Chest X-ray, AP view. Patient: 51 years old, sex M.
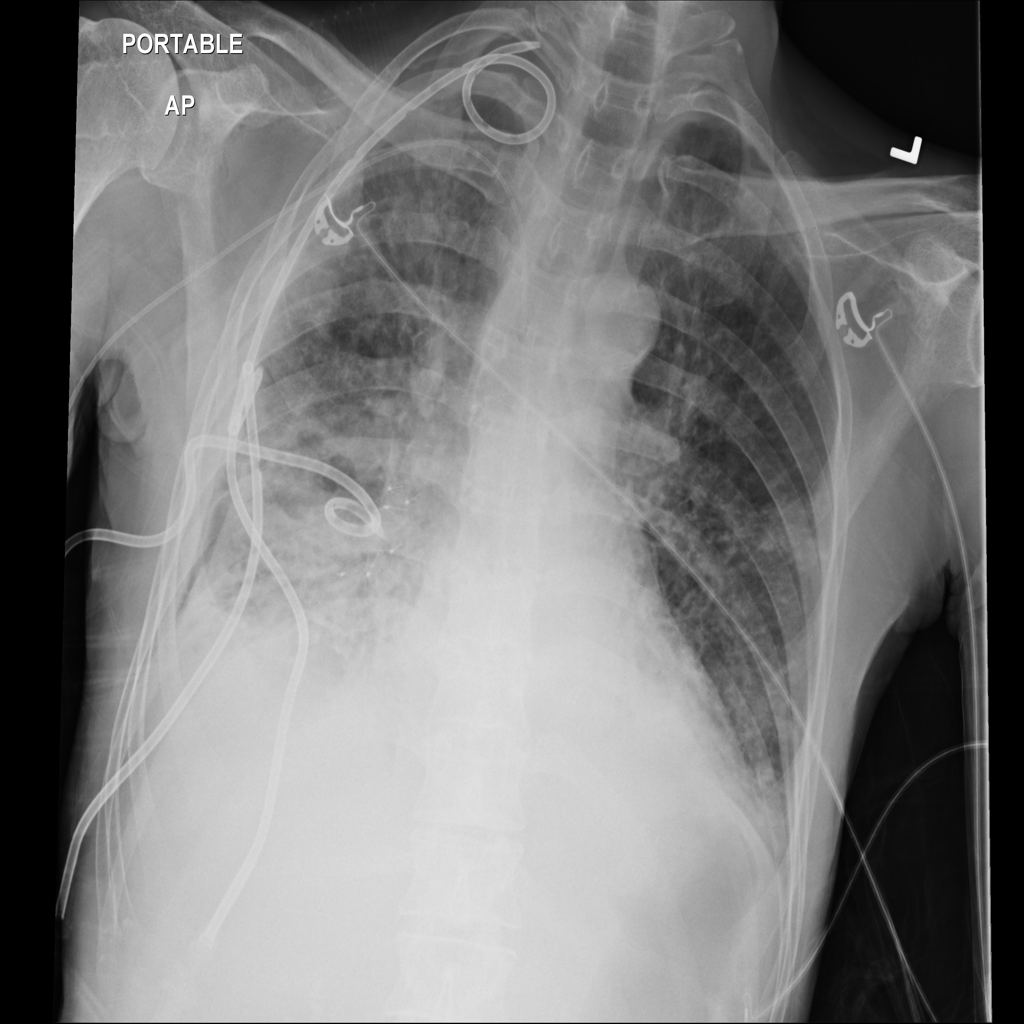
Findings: Pneumothorax